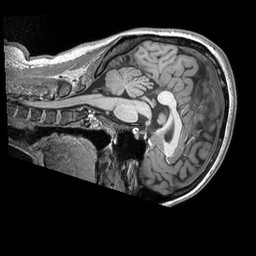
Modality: T1w
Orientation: sagittal
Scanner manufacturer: siemens
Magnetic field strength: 3 T
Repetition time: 2.53 s
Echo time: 0.00298 s